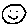
Label: smiley face